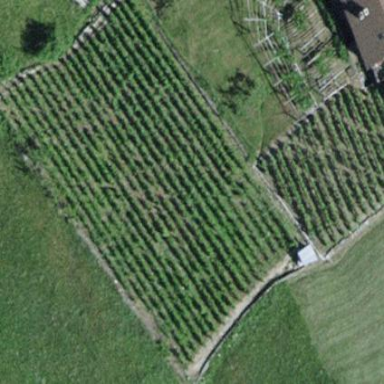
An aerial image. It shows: Vineyard where grapes are grown.